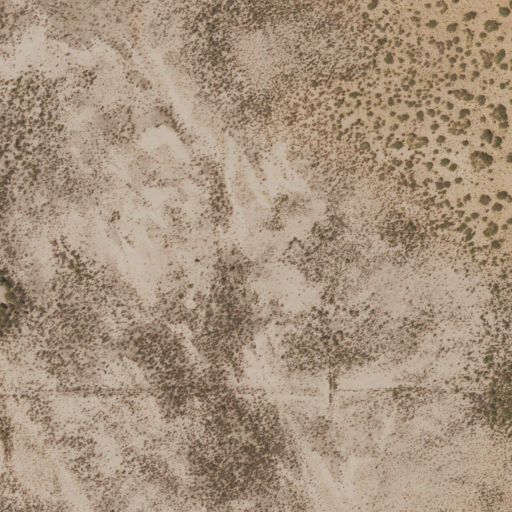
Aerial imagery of valley in Texas named Plateau Draw containing shrub and grassland